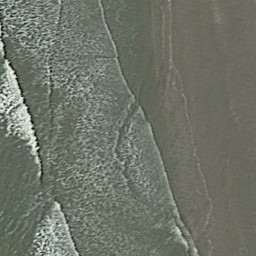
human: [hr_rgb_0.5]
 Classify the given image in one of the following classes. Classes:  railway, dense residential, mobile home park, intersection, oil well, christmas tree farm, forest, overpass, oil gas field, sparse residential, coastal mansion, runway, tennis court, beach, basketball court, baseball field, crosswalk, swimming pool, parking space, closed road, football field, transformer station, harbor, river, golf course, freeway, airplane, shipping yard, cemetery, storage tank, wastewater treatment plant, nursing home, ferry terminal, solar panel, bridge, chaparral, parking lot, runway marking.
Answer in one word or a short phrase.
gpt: beach